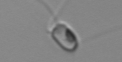
Label: Chaetoceros